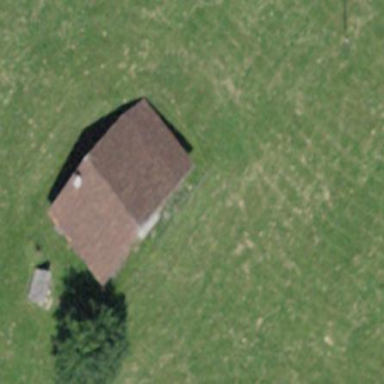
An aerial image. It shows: Cabin is depicted in the image.